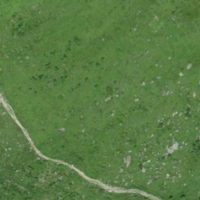
EUNIS habitat code: 23
Species observed at this site:
Hedysarum hedysaroides
Pinguicula alpina
Parnassia palustris